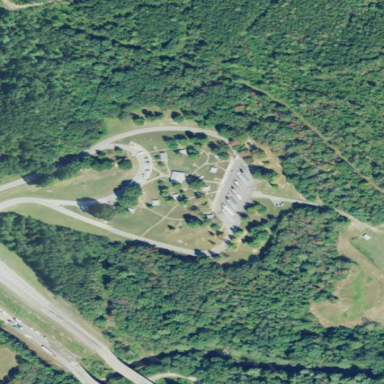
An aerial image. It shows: Rest area on the road with picnic tables.